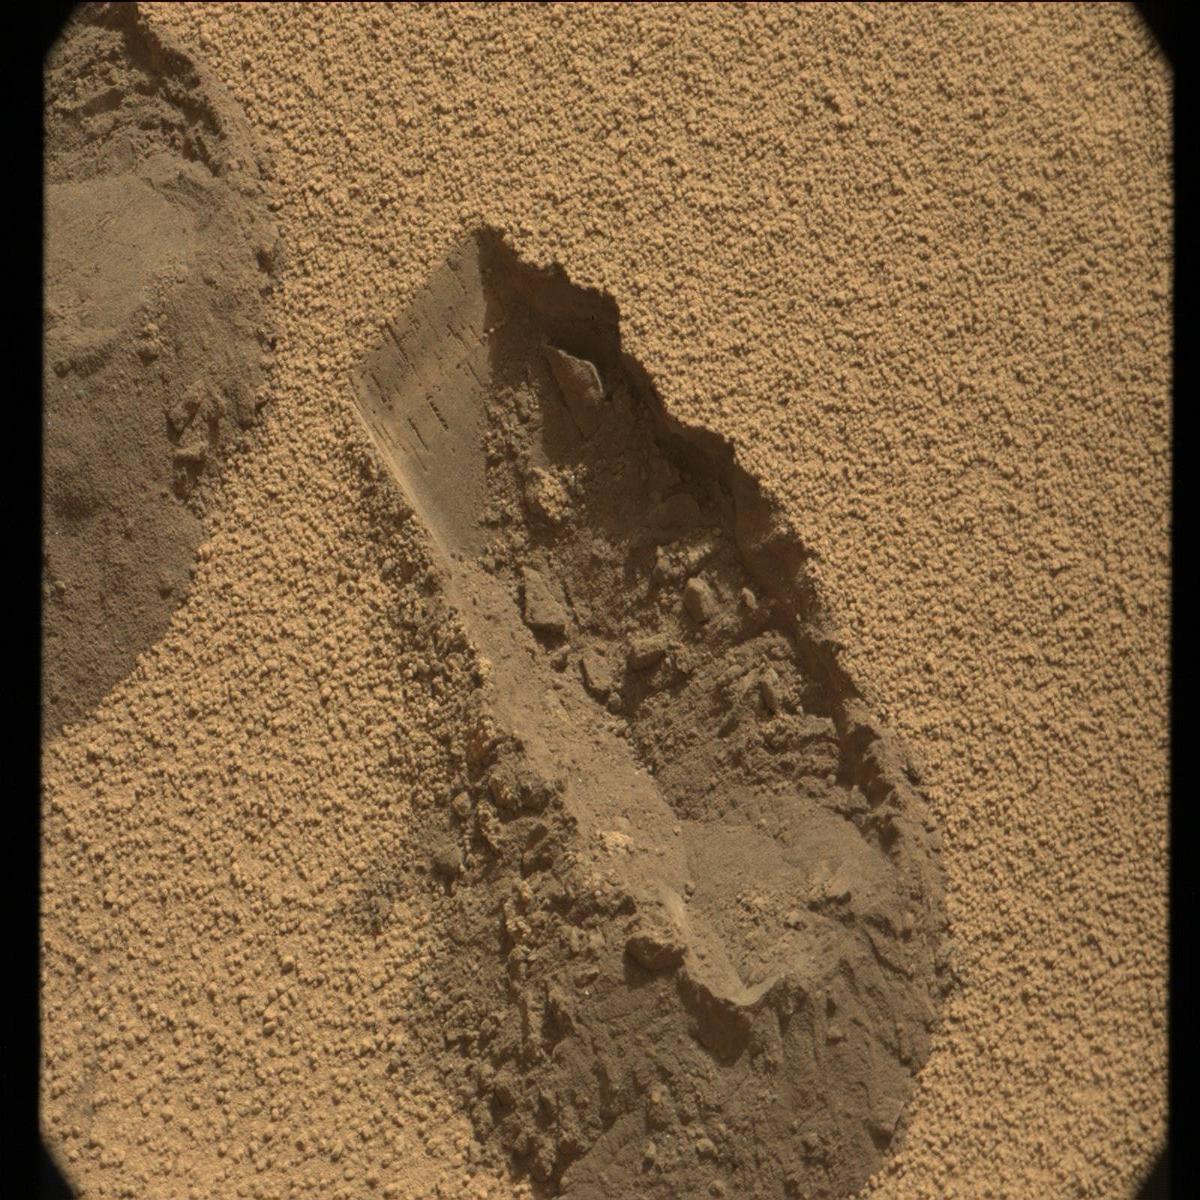
Terrain classes present: Hole, Sand / Soil